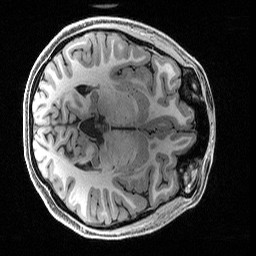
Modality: T1w
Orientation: axial
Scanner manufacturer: siemens
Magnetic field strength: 3 T
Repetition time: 2.5 s
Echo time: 0.0029 s